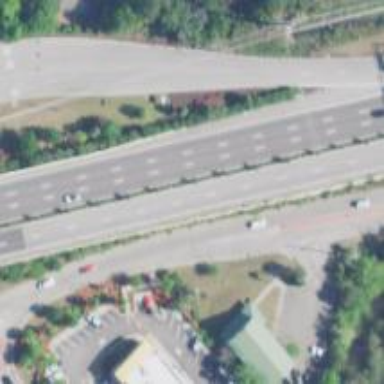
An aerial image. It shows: Motorway junction.